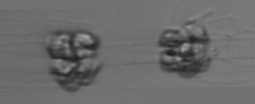
Label: Leptocylindrus_mediterraneus